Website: macys
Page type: billing-address
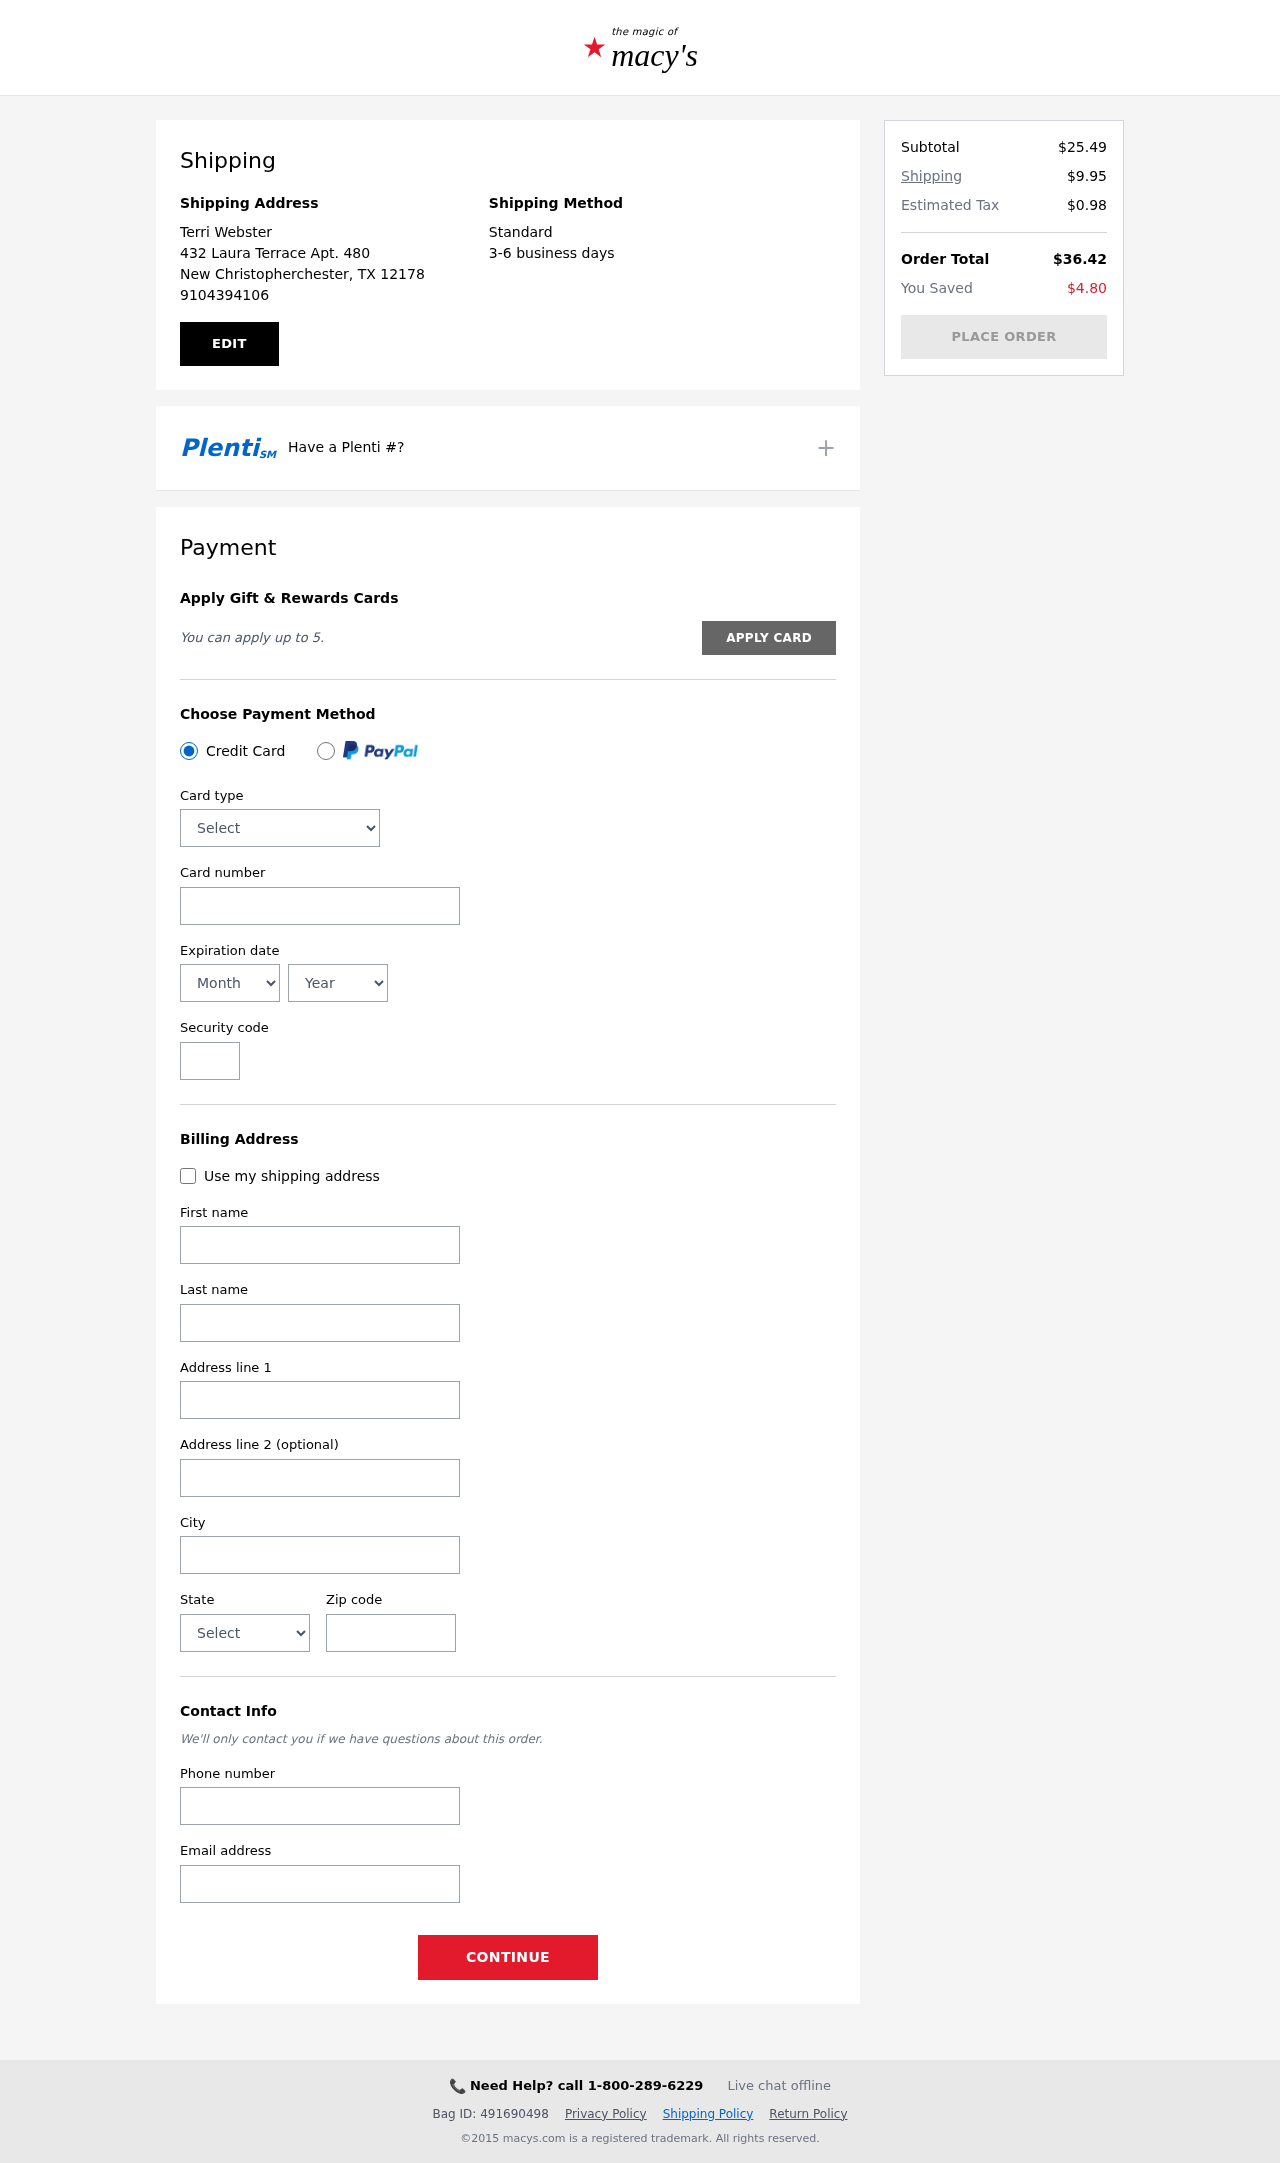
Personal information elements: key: PII_CARD_CVV
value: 037
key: PII_CARD_EXPIRY_MONTH
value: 09
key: PII_CARD_EXPIRY_YEAR
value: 28
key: PII_CARD_NUMBER
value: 2249 2600 4394 8089
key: PII_CARD_TYPE
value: Mastercard
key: PII_CITY
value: New Christopherchester
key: PII_CITY_STATE_ZIP
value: New Christopherchester, TX 12178
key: PII_EMAIL
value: terri_webster@hotmail.com
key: PII_FIRSTNAME
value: Terri
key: PII_FULLNAME
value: Terri Webster
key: PII_LASTNAME
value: Webster
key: PII_PHONE
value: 9104394106
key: PII_POSTCODE
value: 12178
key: PII_STATE
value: Texas
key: PII_STREET
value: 432 Laura Terrace Apt. 480
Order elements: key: ORDER_SUBTOTAL
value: $25.49
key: ORDER_SHIPPING_COST
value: $9.95
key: ORDER_TAX
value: $0.98
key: ORDER_TOTAL
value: $36.42
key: ORDER_SAVINGS
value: $4.80